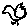
Label: bird